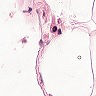
Metastatic tissue present: no